Aerial crown-view tile of a tropical tree (Barro Colorado Island, Panama), acquired 20250818:
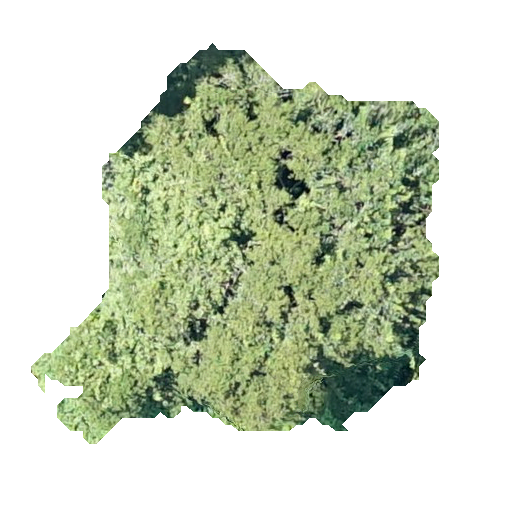
Species: Pouteria stipitata
GBIF accepted scientific name: Pouteria stipitata
Crown area: 157.241 m²